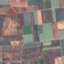
Label: PermanentCrop